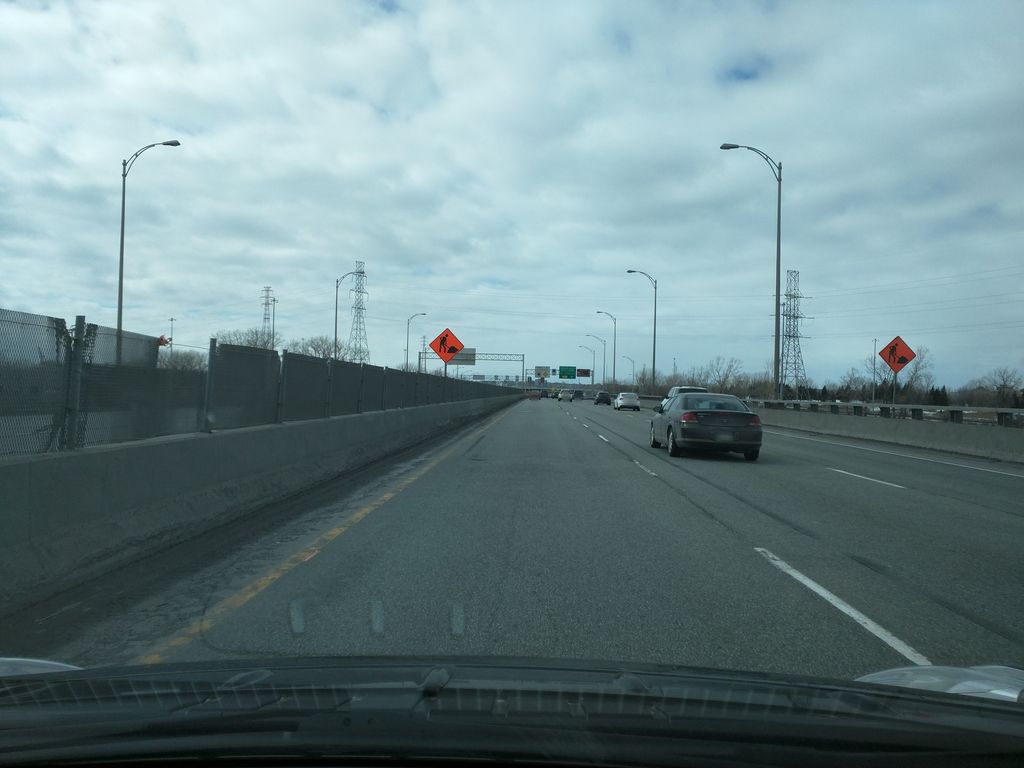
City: montreal